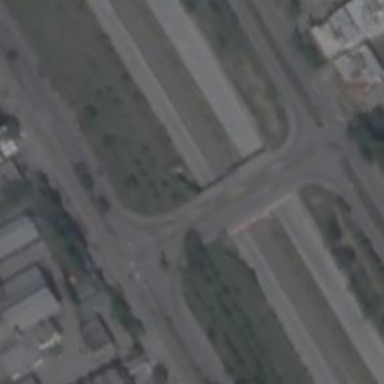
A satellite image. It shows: Tertiary road with bridge.